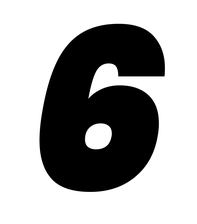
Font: Poppins-BlackItalic